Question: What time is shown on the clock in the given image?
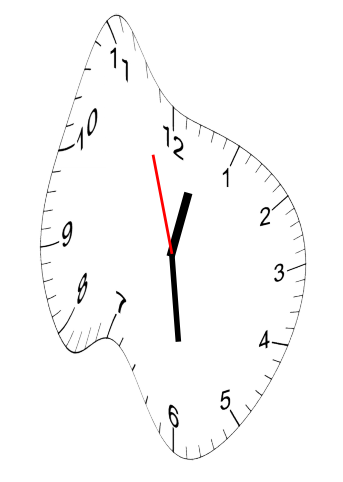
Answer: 12:28:57